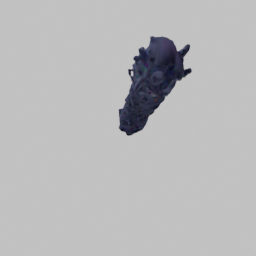
Label: people